Aerial crown-view tile of a tropical tree (Barro Colorado Island, Panama), acquired 20250915:
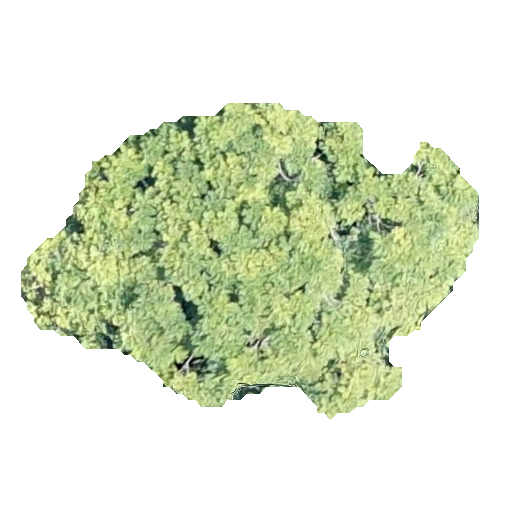
Species: Jacaranda copaia
GBIF accepted scientific name: Jacaranda copaia
Crown area: 140.006 m²